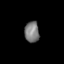
Tissue: lung
Cell type: Endothelial cells
Senescence score: 0.6246
Nuclear area (px): 302
Mean DAPI intensity: 122.103